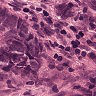
Metastatic tissue present: yes